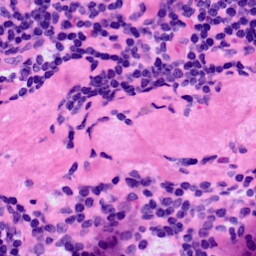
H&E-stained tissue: LymphNode